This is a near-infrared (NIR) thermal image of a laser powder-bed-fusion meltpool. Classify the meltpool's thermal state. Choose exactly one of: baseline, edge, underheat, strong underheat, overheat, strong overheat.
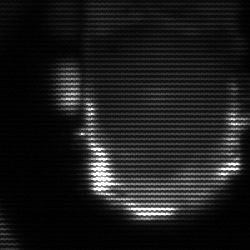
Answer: baseline